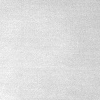
Atmospheric dust classification: dusty